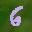
Label: 6